Interaction volume radius: 5 \u00c5
Interaction volume height: 35 \u00c5
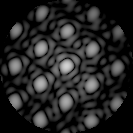
Disorder parameter: 0.1143